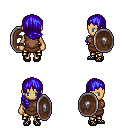
a pixel art fantasy rpg character, female body template, human, tanned skin, brown tunic, gold greaves, blue right-swept hairstyle, ghillies, shield, four views (front, back, left, right), 2x2 character sprite sheet, small pixel art, hard edges, no anti-aliasing